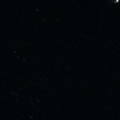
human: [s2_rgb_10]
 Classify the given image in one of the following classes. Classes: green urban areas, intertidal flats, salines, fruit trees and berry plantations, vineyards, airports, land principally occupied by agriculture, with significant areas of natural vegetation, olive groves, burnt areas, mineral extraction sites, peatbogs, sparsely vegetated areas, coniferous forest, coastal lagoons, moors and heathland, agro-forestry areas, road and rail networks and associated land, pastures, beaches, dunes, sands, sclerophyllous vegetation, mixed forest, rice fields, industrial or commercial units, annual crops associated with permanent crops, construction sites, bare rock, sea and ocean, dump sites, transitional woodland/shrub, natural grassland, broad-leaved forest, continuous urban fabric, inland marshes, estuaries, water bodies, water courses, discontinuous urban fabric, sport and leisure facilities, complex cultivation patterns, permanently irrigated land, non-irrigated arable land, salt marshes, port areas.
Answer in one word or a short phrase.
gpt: sea and ocean